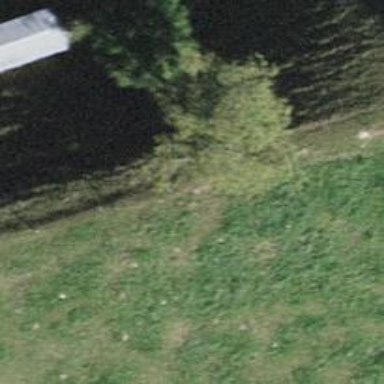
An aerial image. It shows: Beautiful tree in nature.